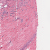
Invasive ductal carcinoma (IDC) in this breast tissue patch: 1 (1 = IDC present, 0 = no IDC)